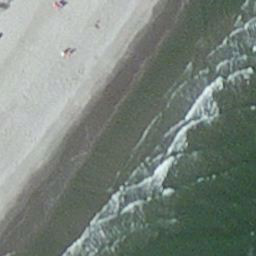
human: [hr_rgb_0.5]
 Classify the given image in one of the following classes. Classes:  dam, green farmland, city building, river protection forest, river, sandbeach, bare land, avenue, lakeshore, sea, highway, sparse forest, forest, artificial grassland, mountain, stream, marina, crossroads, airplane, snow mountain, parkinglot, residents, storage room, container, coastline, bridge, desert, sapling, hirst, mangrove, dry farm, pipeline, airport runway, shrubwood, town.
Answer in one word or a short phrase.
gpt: coastline